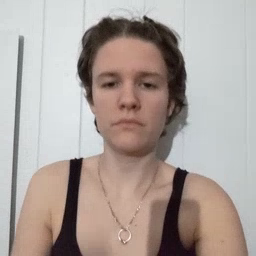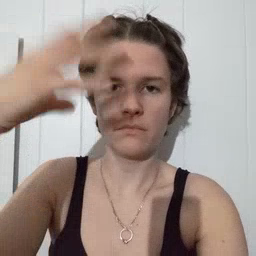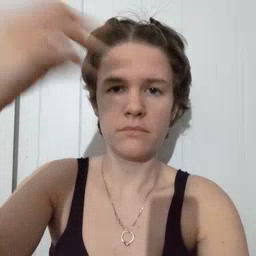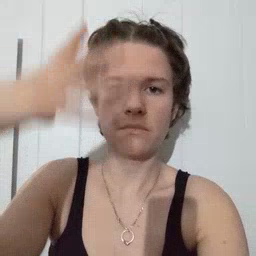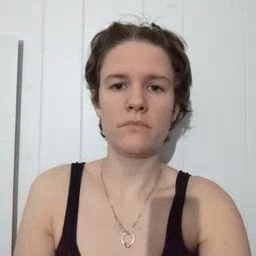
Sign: shower